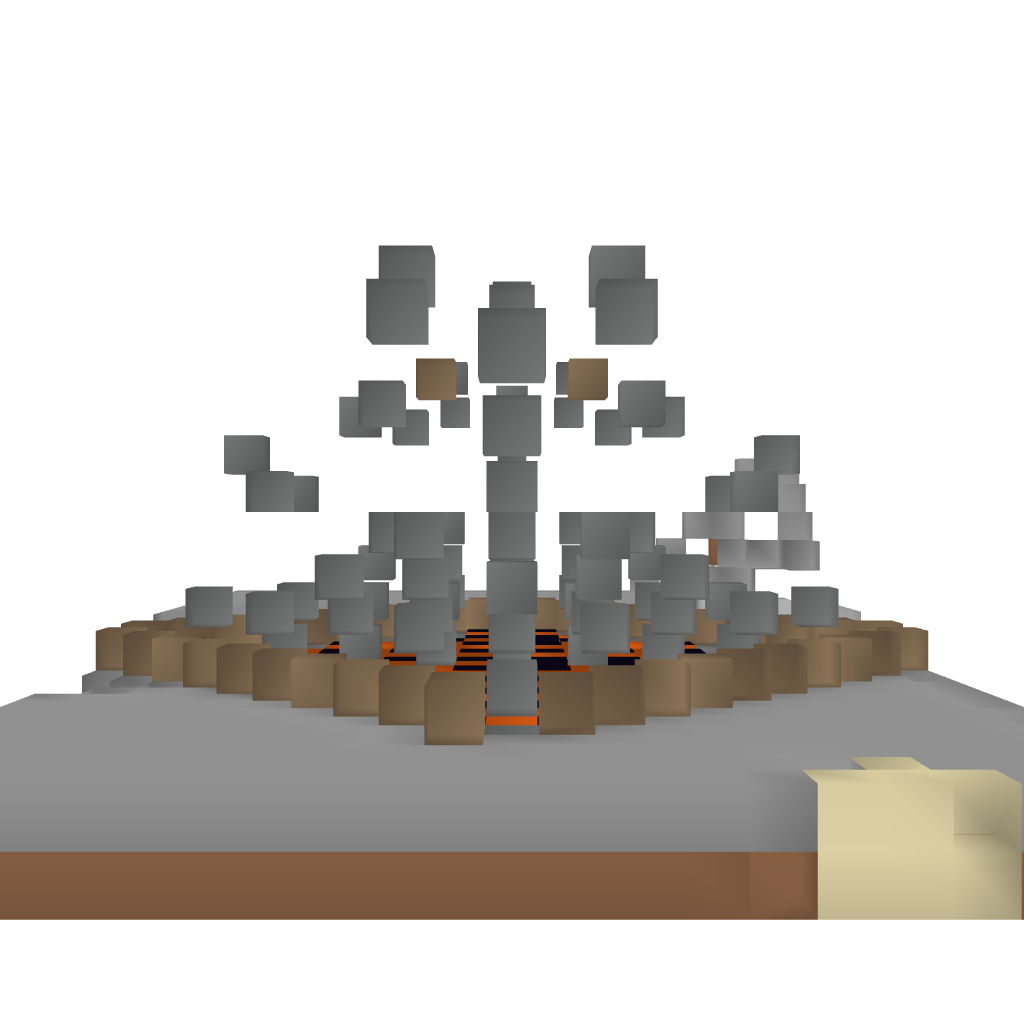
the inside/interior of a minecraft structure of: Symmetry Parkour